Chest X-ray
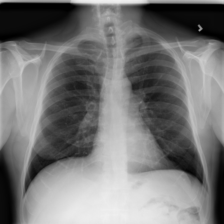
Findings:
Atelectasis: negative
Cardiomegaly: negative
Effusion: negative
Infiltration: negative
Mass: negative
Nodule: negative
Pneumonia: negative
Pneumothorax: negative
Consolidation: negative
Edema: negative
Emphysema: negative
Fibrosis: negative
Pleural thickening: negative
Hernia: negative